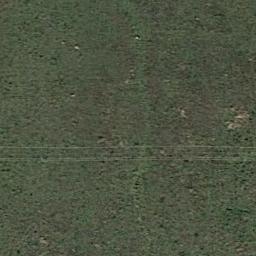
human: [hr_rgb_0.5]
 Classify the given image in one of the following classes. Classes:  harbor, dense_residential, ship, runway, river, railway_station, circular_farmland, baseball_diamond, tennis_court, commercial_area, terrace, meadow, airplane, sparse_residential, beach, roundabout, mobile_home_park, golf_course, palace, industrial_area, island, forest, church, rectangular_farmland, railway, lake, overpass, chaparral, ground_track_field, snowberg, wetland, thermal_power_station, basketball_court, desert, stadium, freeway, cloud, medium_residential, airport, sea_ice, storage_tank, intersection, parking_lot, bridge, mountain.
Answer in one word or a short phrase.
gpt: meadow